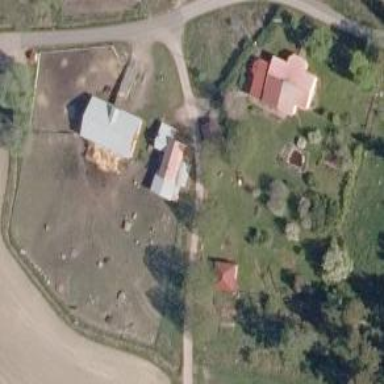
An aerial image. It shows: Farmyard area.